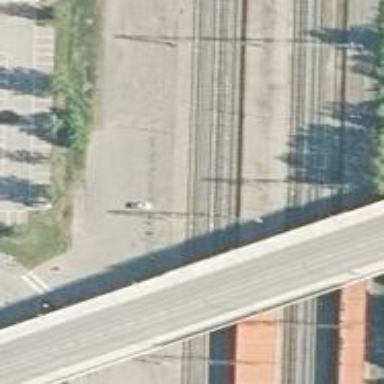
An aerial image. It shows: Railway track with continuous electrified contact line.